Question: What does the "External Libraries" entry in the main project view of IntelliJ mean? I don't think it was there until I tried to add the Support library (v7). Now I don't know how to remove it, or even if it's needed or not.

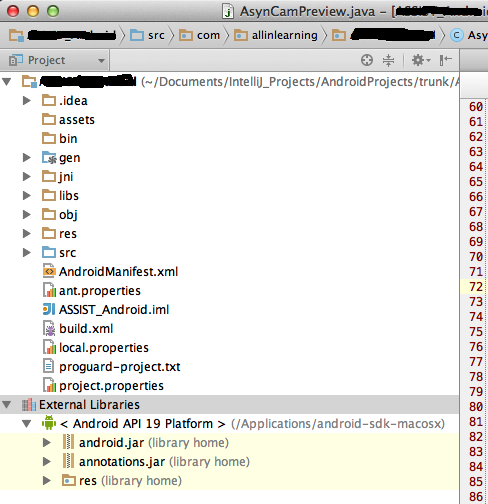
Answer: You don't have to remove it. The section is there to provide an easy means for devs to see what external libs are being used in the project.